Interaction volume radius: 10 \u00c5
Interaction volume height: 25 \u00c5
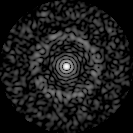
Disorder parameter: 0.8234